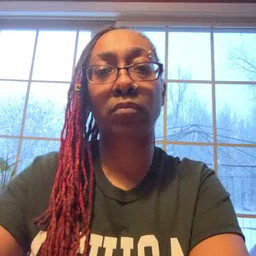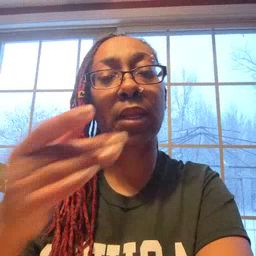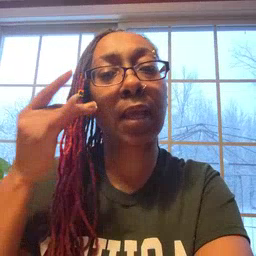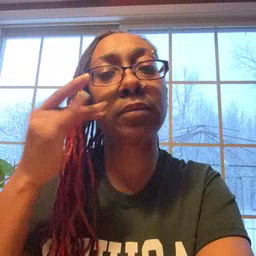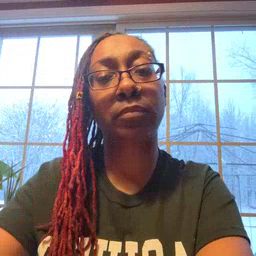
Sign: cat